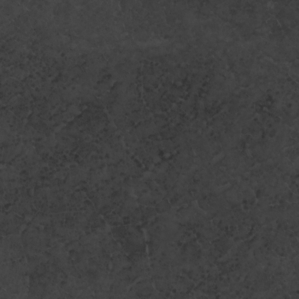
Label: non_frost